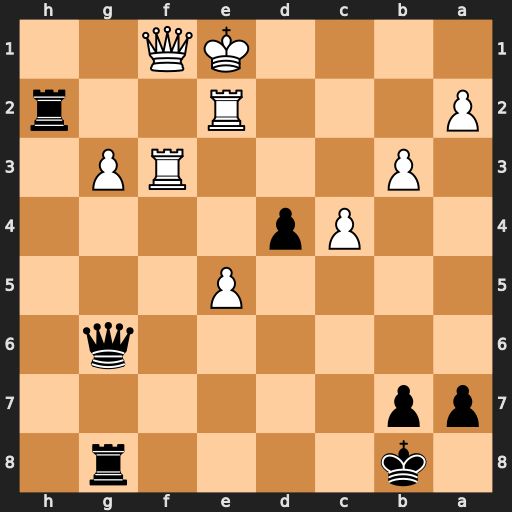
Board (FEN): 1k4r1/pp6/6q1/4P3/2Pp4/1P3RP1/P3R2r/4KQ2
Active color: b
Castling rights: -
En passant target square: -
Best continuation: Rh1 Qxh1 Qb1+ Kd2 Qxh1